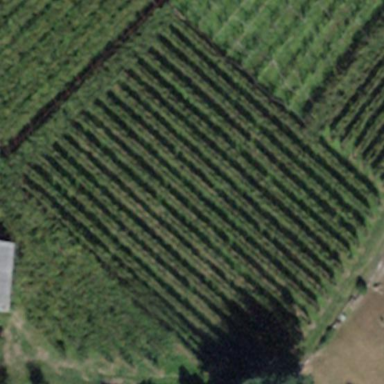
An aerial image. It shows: Vineyard with grape crops.